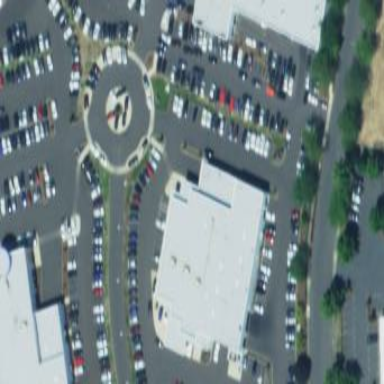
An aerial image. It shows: Car shop building.